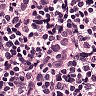
Metastatic tissue present: no